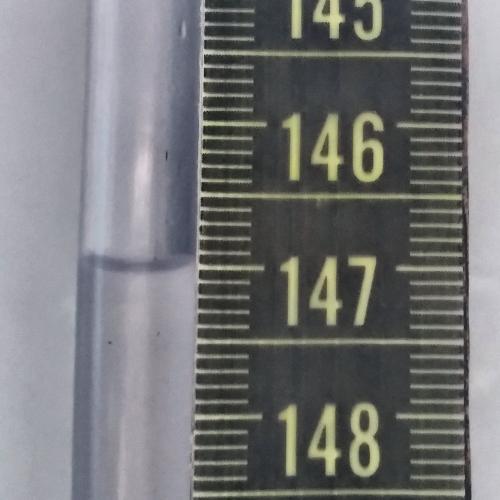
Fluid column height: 147.0 cm